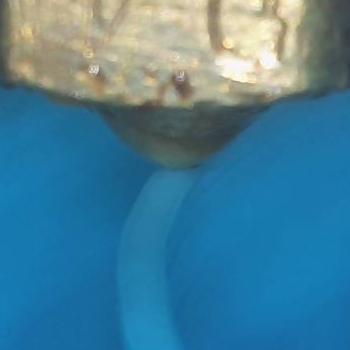
Flow rate: 200%